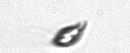
Label: Cryptophyta